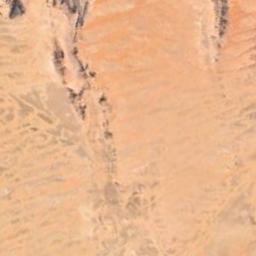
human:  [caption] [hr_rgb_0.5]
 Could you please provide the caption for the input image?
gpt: The desert has yellow sand and some decayed rocks .

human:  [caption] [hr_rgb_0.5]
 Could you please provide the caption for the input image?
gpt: There are yellow desert with lines of green plants .

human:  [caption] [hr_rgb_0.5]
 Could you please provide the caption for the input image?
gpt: There is some weed on the edge of this desert .

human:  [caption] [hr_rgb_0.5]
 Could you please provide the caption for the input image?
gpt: This is a yellow desert with wavy stripes .

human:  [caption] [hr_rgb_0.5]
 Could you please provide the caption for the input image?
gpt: A yellow desert covered with sand and some bare land .